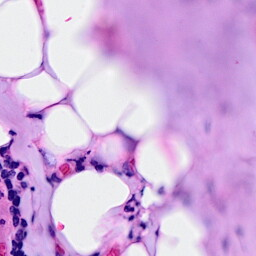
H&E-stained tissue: Breast